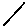
Label: line